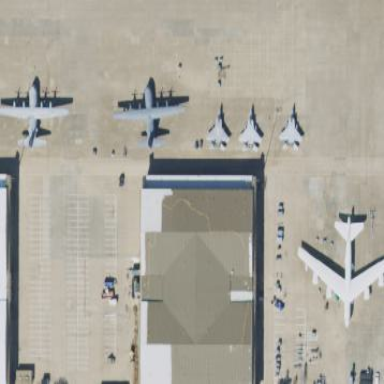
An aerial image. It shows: Hangar building at the airport.